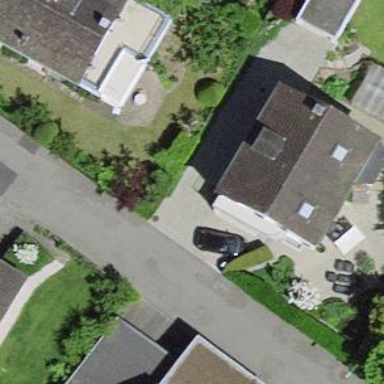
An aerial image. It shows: Gabled roof house.